The plot is a time-scale (wavelet) decomposition of a bearing vibration signal. Diagnose the bearing from this image, choosing from: normal, inner_race, outer_race, ball.
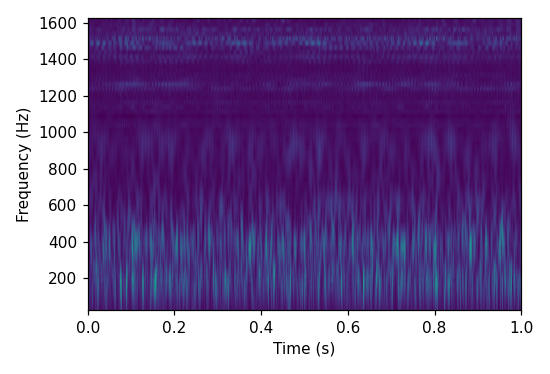
Answer: ball